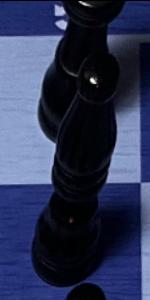
Label: Bishop_Black